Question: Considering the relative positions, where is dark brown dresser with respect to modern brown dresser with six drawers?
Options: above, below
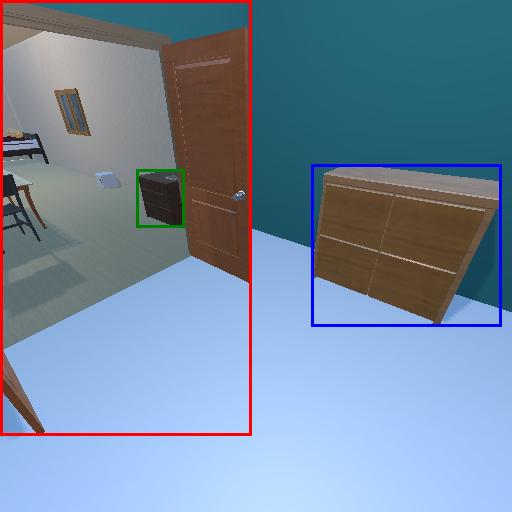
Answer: above